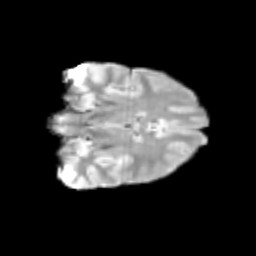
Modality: T2w
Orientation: coronal
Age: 12
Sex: female
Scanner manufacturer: siemens
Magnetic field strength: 3 T
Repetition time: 3.8 s
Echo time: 0.07 s